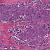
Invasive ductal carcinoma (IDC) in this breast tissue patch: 1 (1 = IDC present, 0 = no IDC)